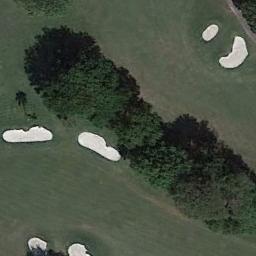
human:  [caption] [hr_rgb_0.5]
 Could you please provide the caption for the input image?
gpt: There are several bunkers and many trees on a large green lawn on the golf course .

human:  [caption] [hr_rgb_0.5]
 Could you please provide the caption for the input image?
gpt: The golf course has two fairways, Some barrier trees and sandpits .

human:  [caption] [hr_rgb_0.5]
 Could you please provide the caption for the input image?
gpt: A lot of trees are near the golf course .

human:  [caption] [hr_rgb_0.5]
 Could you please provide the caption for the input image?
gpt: There are three bunkers and a winding road in this area .

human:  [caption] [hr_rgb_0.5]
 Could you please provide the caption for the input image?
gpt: There are some bunkers and some green trees on the golf course .